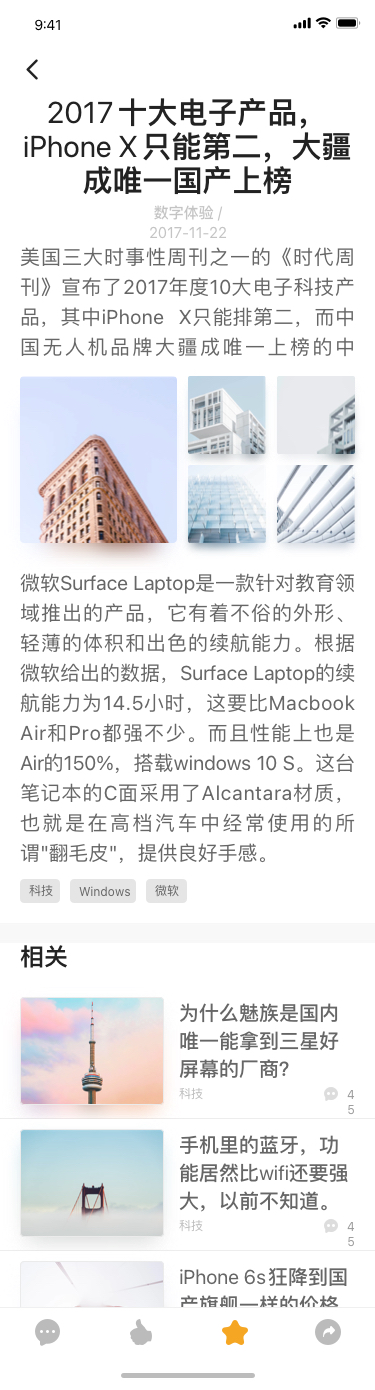
Text in this UI design:
2017十大电子产品，iPhone X只能第二，大疆成唯一国产上榜
美国三大时事性周刊之一的《时代周刊》宣布了2017年度10大电子科技产品，其中iPhone X只能排第二，而中国无人机品牌大疆成唯一上榜的中国。
微软Surface Laptop是一款针对教育领域推出的产品，它有着不俗的外形、轻薄的体积和出色的续航能力。根据微软给出的数据，Surface Laptop的续航能力为14.5小时，这要比Macbook Air和Pro都强不少。而且性能上也是Air的150%，搭载windows 10 S。这台笔记本的C面采用了Alcantara材质，也就是在高档汽车中经常使用的所谓"翻毛皮"，提供良好手感。
科技
Windows
微软
相关
为什么魅族是国内唯一能拿到三星好屏幕的厂商？
科技
45
手机里的蓝牙，功能居然比wifi还要强大，以前不知道。
科技
45
iPhone 6s狂降到国产旗舰一样的价格。
VIDEO
45
数字体验 / 2017-11-22